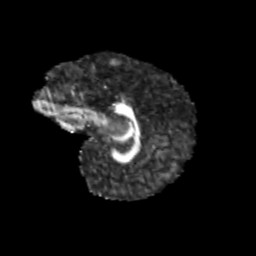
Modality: FA
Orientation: sagittal
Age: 10
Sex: female
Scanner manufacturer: siemens
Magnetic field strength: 3 T
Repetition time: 3.8 s
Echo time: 0.07 s